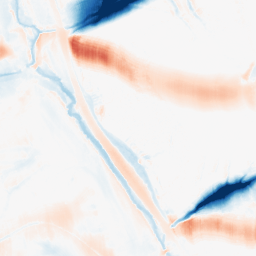
Category: morphological
Decomposition family: morphological_ellipse
Decomposition parameters: operation: average
width: 50
height: 20
Upsampling method: cubic_mitchell
Upsampling parameters: scale: 8
Upsampling scale: 8